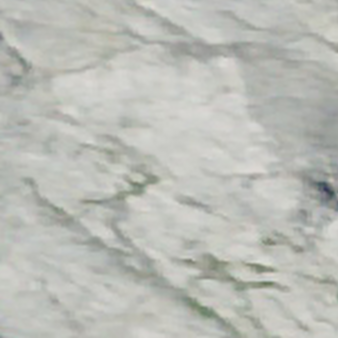
Label: other